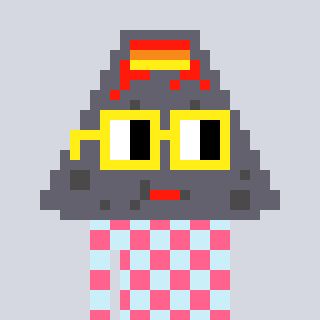
a pixel art character with square yellow glasses, a volcano-shaped head and a cold-colored body on a cool background